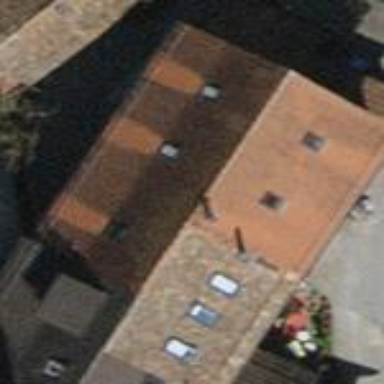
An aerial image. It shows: Building with tile roof.